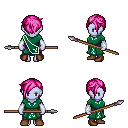
a pixel art fantasy rpg character, female body template, dark elf, purple skin, sash dress, magenta pants, pink pixie cut hairstyle, white cloth bracers, brown shoes, spear, four views (front, back, left, right), 2x2 character sprite sheet, small pixel art, hard edges, no anti-aliasing